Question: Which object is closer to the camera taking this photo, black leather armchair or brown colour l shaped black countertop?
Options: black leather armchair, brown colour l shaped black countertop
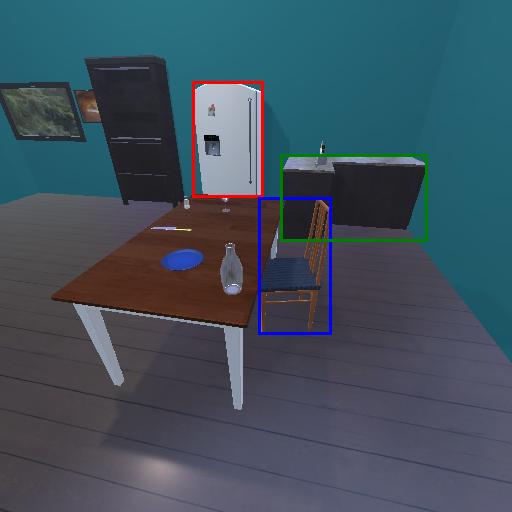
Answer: black leather armchair